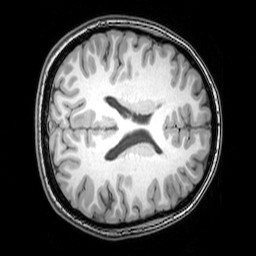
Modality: T1w
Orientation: axial
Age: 21
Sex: female
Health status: healthy
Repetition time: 0.081 s
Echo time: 0.037 s